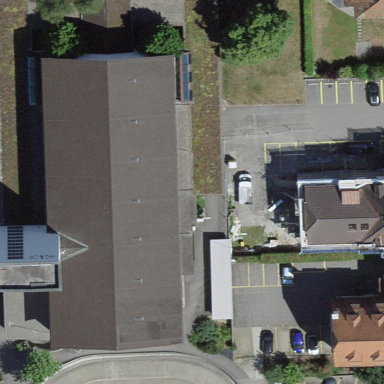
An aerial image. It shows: Building with gabled roof.